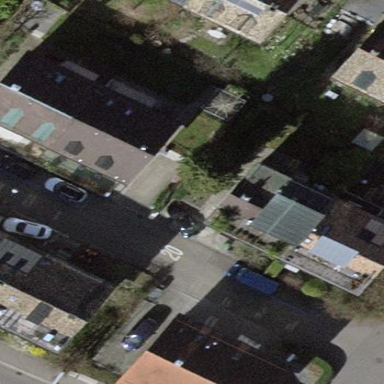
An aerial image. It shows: Balcony as part of building.